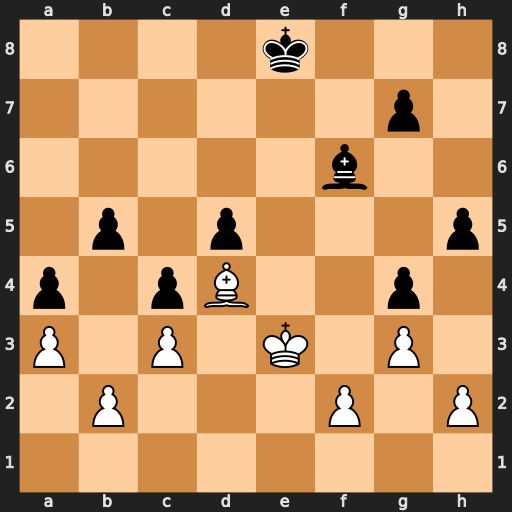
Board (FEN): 4k3/6p1/5b2/1p1p3p/p1pB2p1/P1P1K1P1/1P3P1P/8
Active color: w
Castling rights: -
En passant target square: -
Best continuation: Bxf6 gxf6 Kd4